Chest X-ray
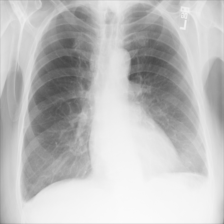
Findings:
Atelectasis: negative
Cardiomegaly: negative
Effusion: negative
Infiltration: negative
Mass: negative
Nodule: negative
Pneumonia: negative
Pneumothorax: negative
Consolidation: negative
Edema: negative
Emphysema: negative
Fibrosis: negative
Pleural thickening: negative
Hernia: negative